Field crop: tomato
Growth stage: 2
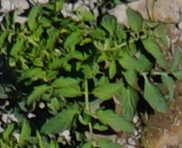
Species: tomato